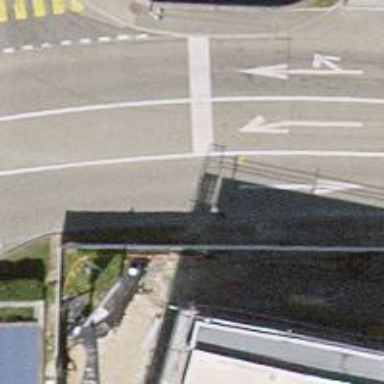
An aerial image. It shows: Road with traffic signals.